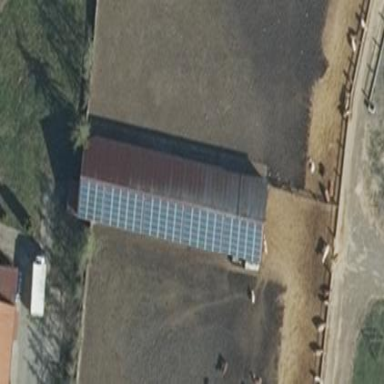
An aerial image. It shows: Building equipped with small solar photovoltaic panel for electricity generation.